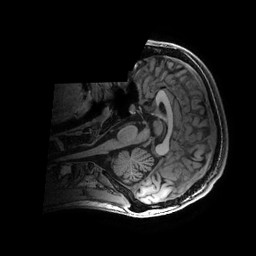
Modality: T1w
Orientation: sagittal